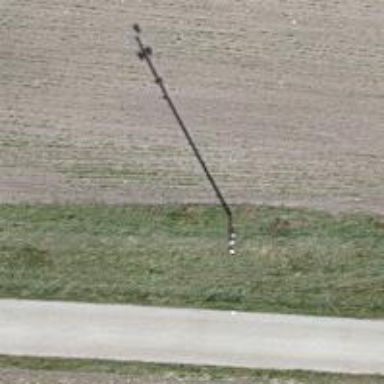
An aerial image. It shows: Power pole.